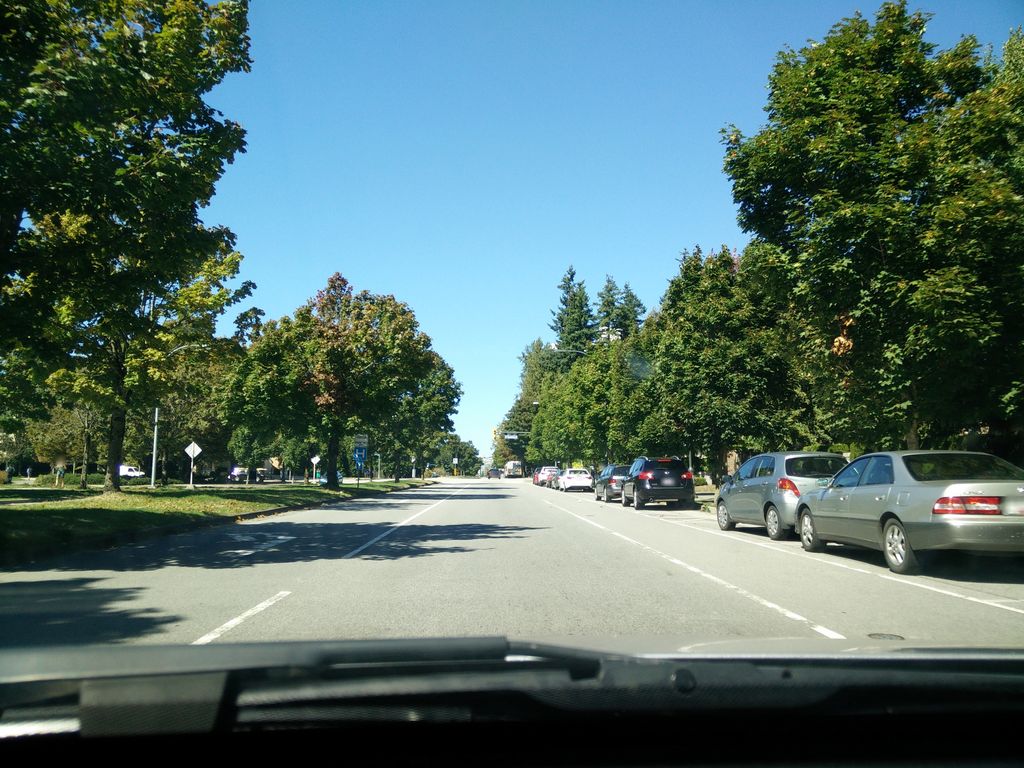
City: vancouver